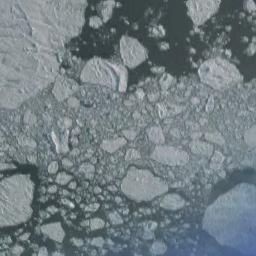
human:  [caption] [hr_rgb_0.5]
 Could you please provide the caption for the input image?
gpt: A lot of sea ice of different sizes and thickness gathers together .

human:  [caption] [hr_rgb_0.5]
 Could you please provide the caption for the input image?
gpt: There is a big ice and many small ice on the dark green sea .

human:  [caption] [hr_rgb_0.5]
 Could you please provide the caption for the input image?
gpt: Countless ice cubes of various sizes are tightly connected into a large piece floating on the deep blue sea and covering the sea .

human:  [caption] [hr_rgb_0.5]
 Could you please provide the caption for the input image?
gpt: There are sea ice of different shapes and sizes .

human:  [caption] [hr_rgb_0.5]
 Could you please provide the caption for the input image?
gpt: There are sea ice linked into sheets .